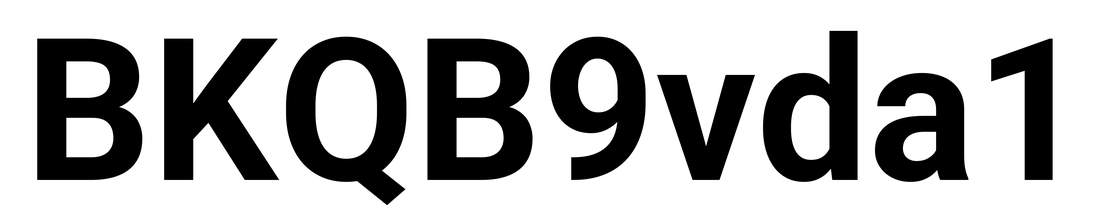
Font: Roboto_Bold